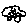
Label: car